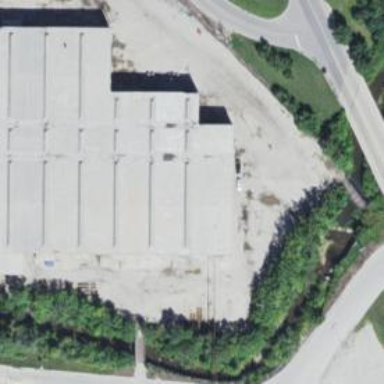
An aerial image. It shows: Abandoned railway passing through building tunnel in service yard.